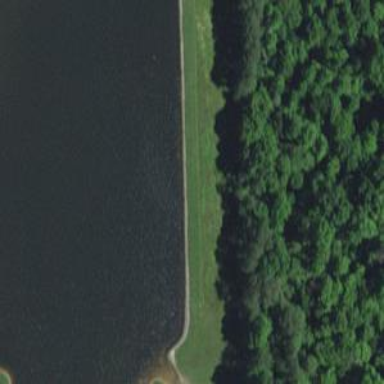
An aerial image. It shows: Dam across waterway.